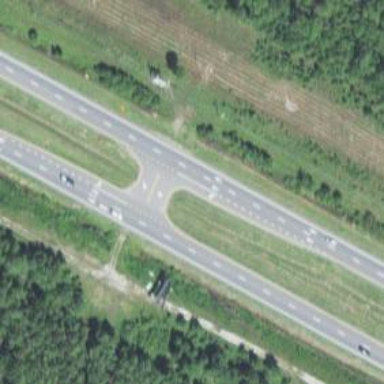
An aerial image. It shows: Trunk highway.